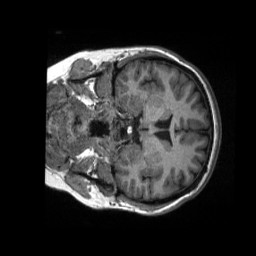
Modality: T1w
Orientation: coronal
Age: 29
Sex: female
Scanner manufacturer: siemens
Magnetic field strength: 3 T
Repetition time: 2.3 s
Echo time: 0.00288 s